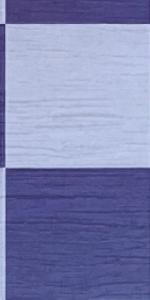
Label: Empty